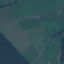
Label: Pasture